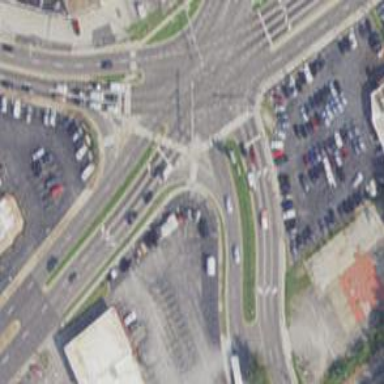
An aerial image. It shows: Marked road crossing.